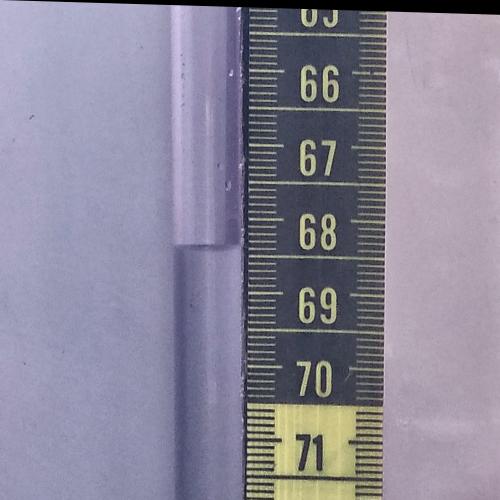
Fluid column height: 68.4 cm